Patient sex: M
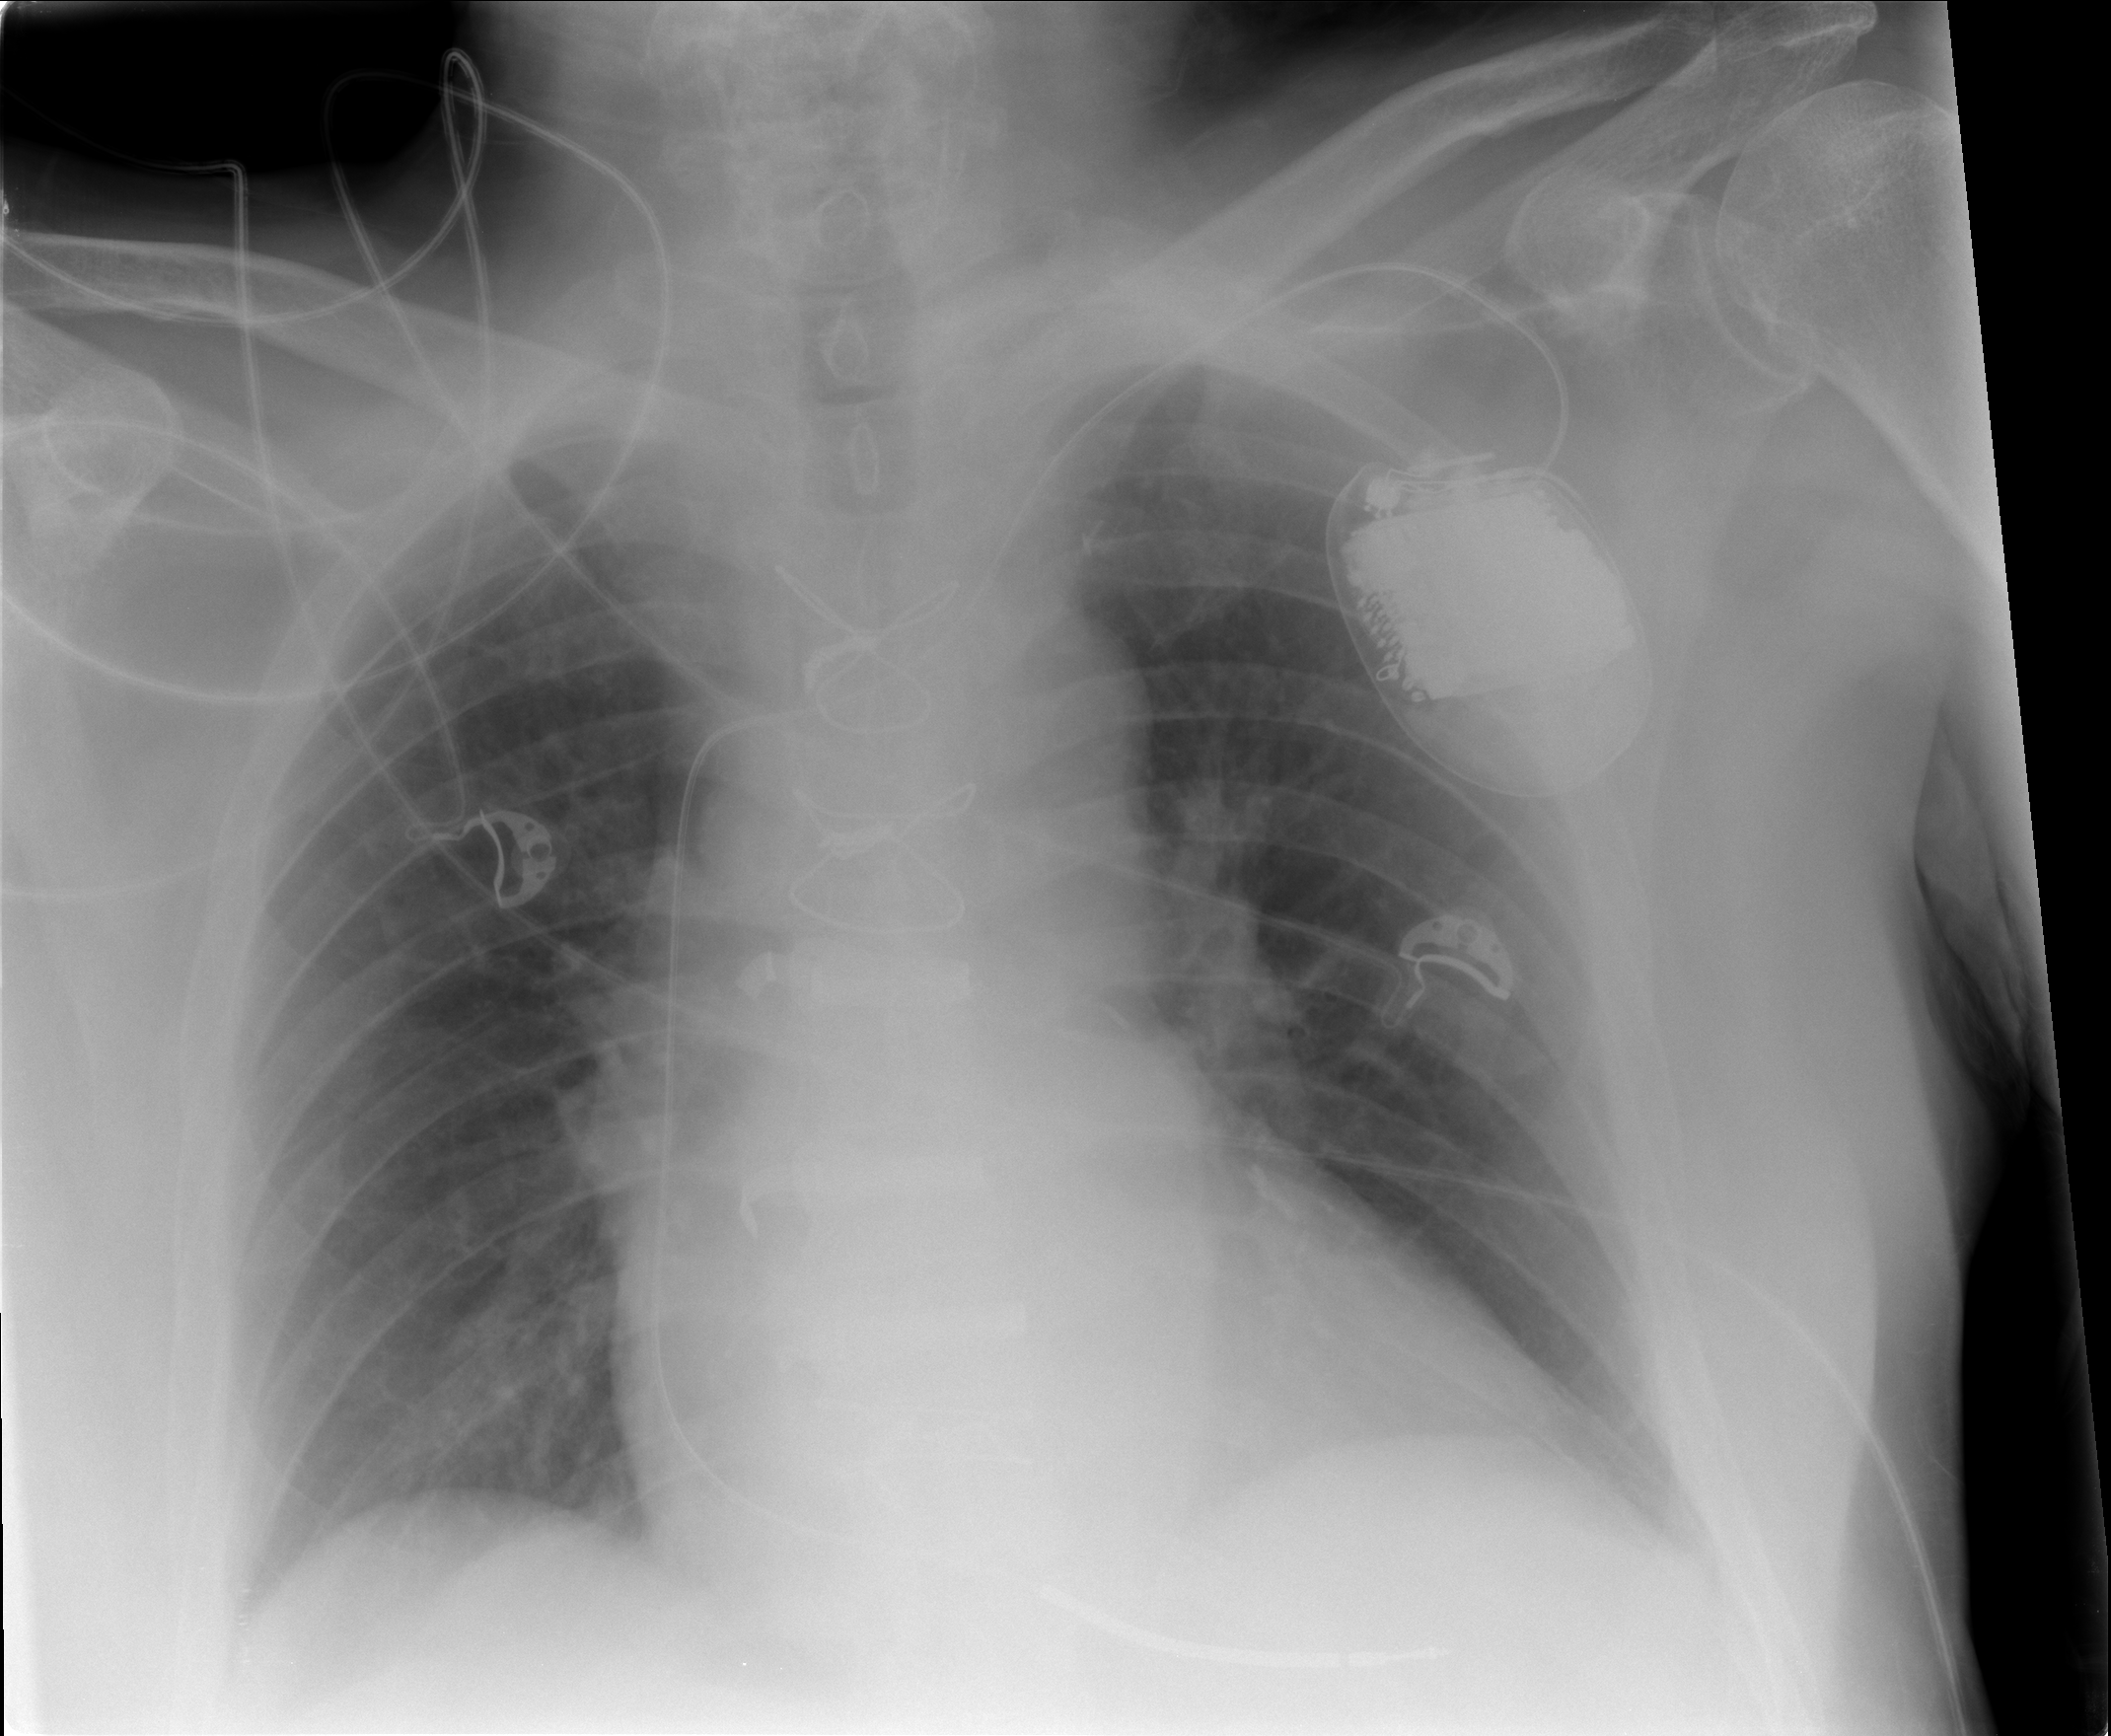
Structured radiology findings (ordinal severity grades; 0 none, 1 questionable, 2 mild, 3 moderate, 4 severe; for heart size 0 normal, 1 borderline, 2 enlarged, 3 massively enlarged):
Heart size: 2
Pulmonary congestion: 1
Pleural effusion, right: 0
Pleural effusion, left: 0
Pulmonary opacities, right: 0
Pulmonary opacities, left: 0
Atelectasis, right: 0
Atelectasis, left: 0